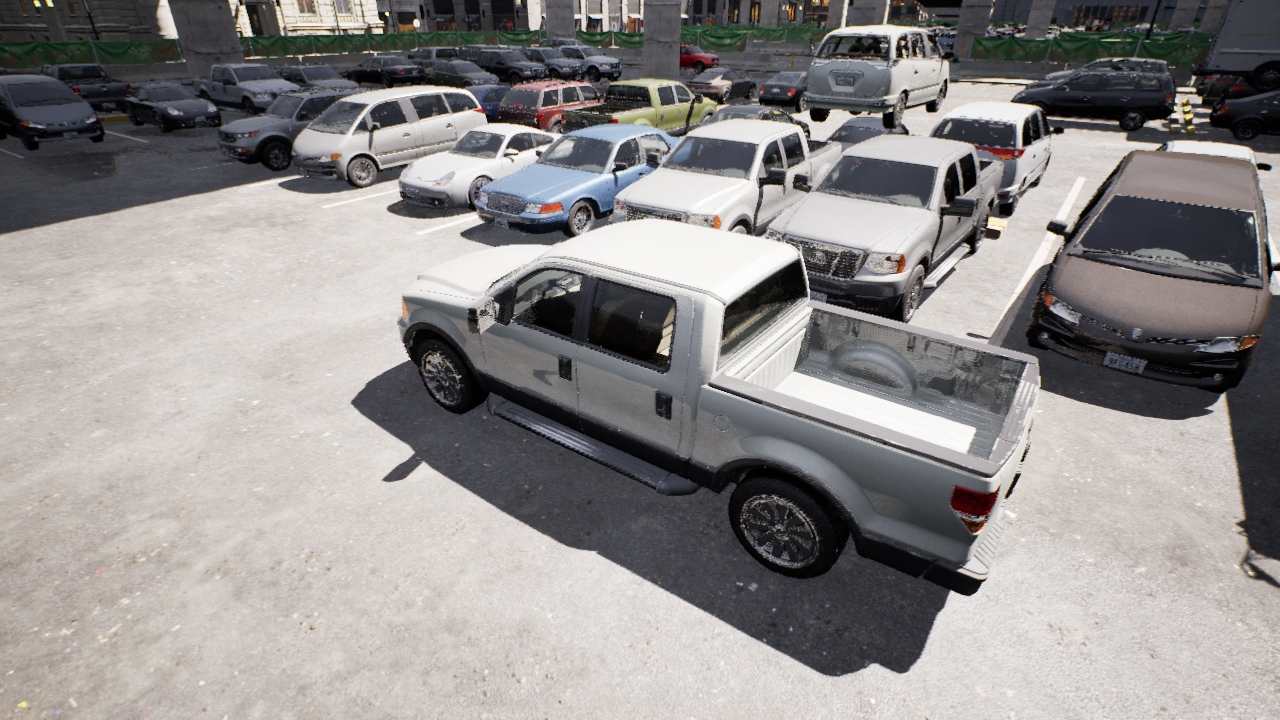
Venue: arterial
Lighting: clear day
Vehicle rig: pickup